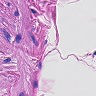
Metastatic tissue present: no